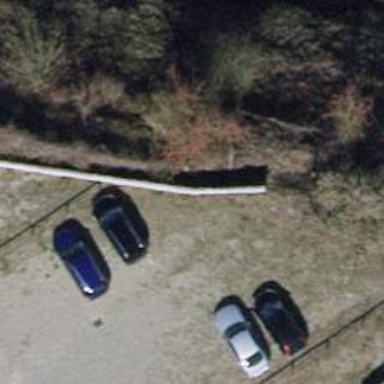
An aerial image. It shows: Guard rail as barrier.